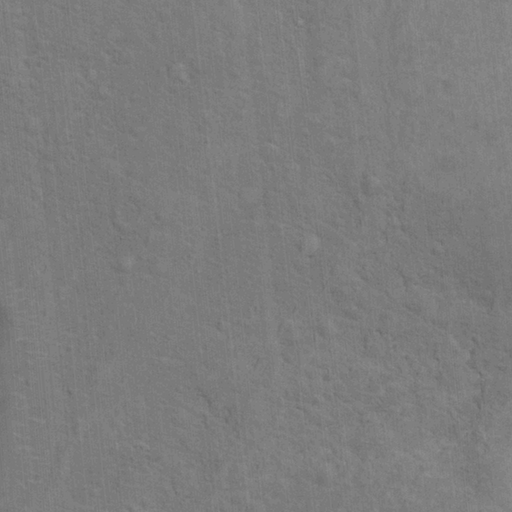
Objects detected: cone, cone